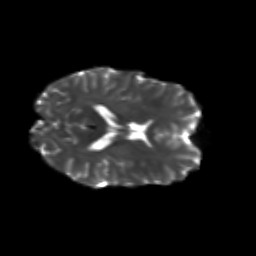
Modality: T2w
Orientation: axial
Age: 24
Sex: female
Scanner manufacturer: siemens
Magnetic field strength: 3 T
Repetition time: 3.5 s
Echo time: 0.104 s